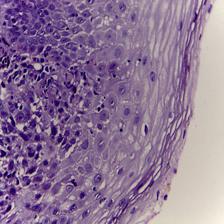
Diagnosis: OSCC